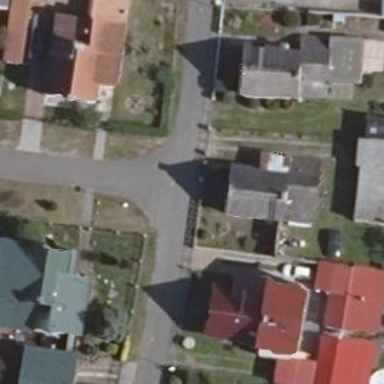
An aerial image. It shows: Asphalt road in residential area.